Question: Do I really need a margin-top 70% in order to put content on bottom? Is this right? Or am i doing something wrong?

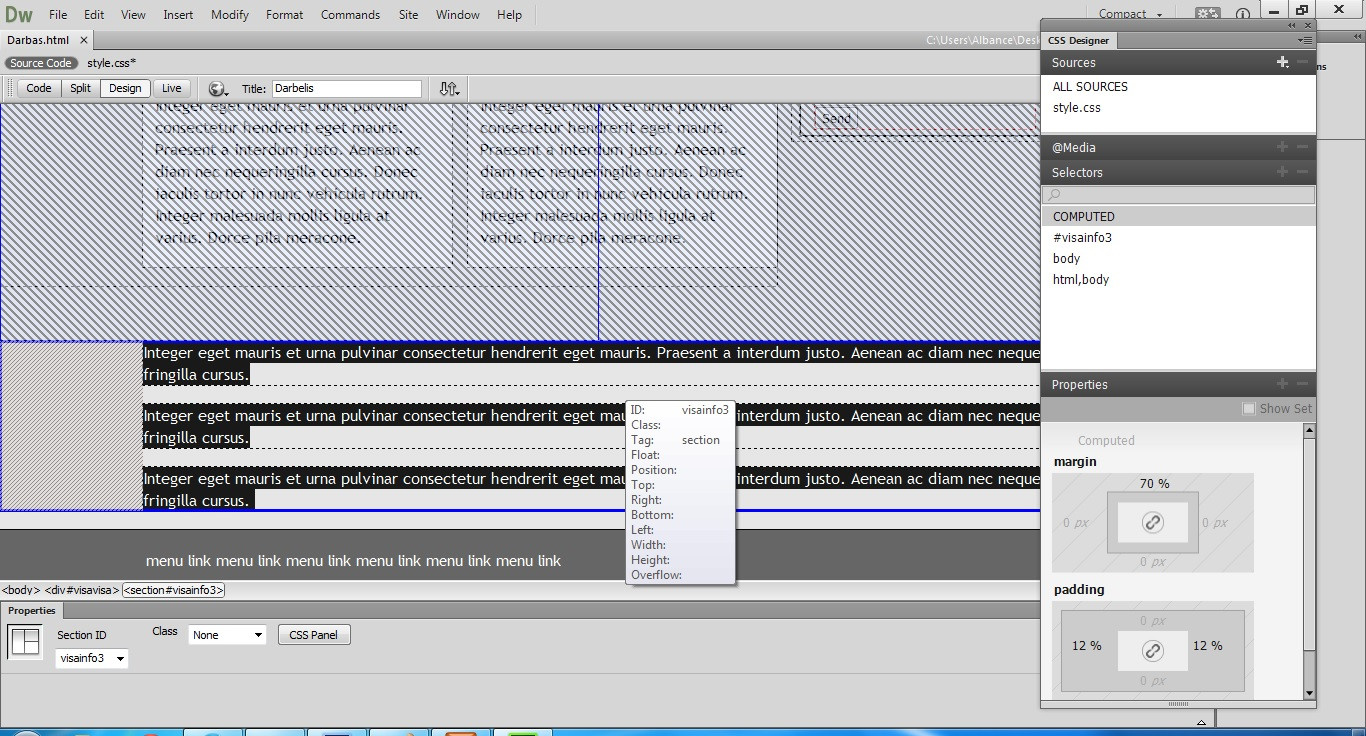
Answer: To position two elements side by side, one should not use float:left; and float:right. You can use display:inline-block and position all the three divs.